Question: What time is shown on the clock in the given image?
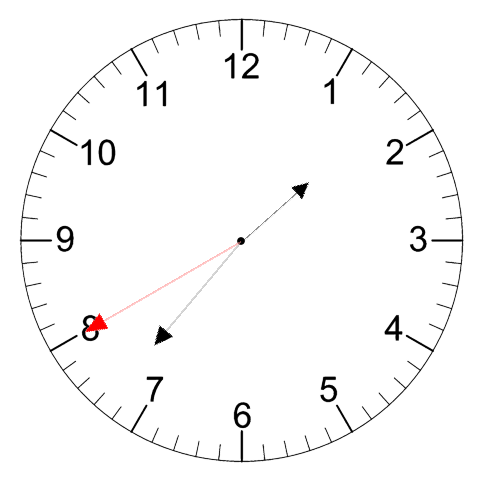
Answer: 01:36:40